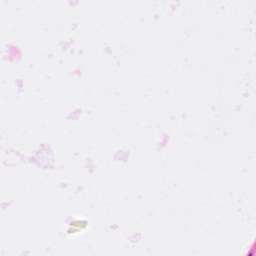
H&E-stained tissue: Breast